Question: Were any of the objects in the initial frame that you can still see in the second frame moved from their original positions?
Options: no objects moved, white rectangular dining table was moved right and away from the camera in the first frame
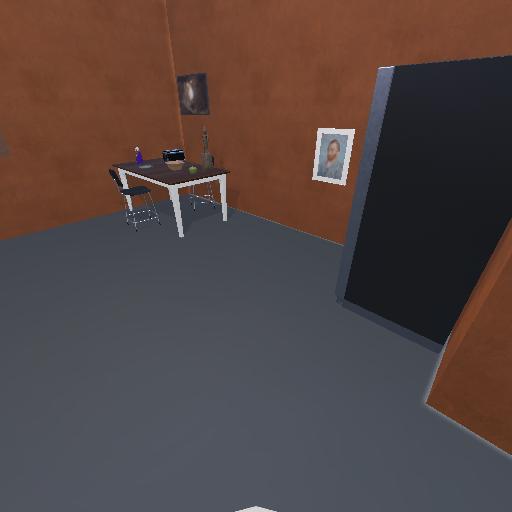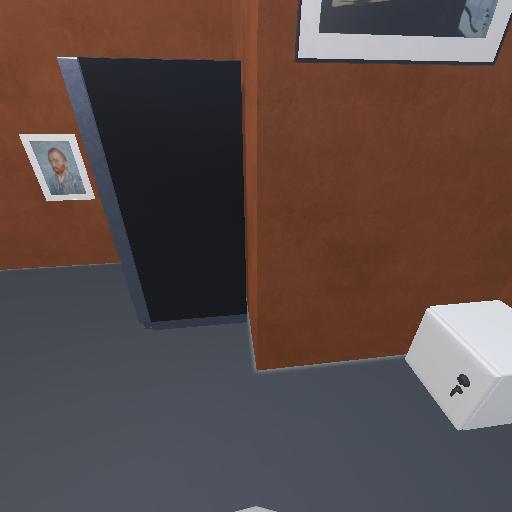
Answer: no objects moved